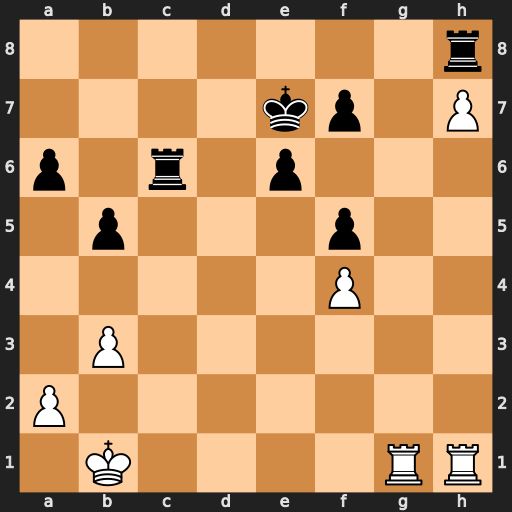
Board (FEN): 7r/4kp1P/p1r1p3/1p3p2/5P2/1P6/P7/1K4RR
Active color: w
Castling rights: -
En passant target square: -
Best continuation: Rg8 Rxh7 Rxh7